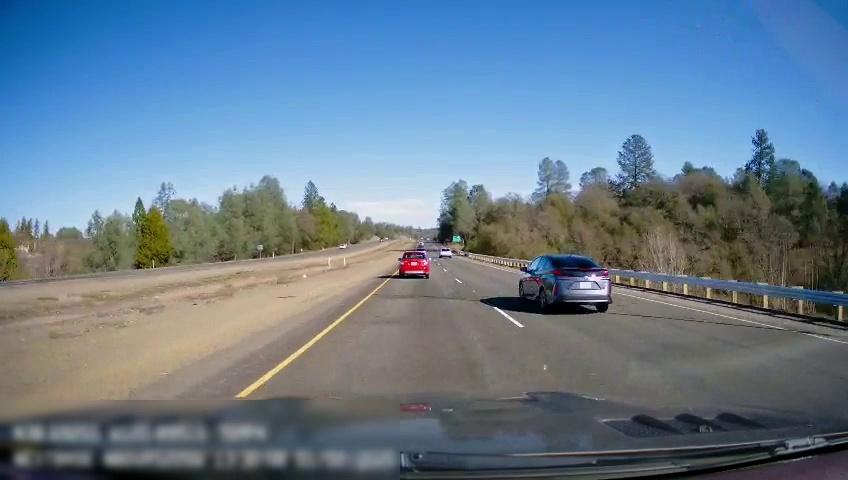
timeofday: Day
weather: Sunny
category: Drivable Space
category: Drivable Space
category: Vehicles | Car
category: Vehicles | Car
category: Vehicles | SUV
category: Lanes | Current Lane
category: Lanes | Current Lane
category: Lanes | Alternate Lane
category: Traffic | Signs